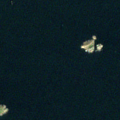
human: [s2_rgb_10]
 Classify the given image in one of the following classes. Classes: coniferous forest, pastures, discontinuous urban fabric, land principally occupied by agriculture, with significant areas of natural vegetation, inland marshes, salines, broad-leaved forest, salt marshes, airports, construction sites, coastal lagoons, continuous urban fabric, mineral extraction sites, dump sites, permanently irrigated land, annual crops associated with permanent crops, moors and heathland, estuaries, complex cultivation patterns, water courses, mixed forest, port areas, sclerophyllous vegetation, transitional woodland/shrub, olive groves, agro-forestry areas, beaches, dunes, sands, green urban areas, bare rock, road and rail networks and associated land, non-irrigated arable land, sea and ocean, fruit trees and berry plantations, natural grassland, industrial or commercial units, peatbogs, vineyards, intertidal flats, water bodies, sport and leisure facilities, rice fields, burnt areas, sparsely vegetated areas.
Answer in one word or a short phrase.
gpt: sea and ocean